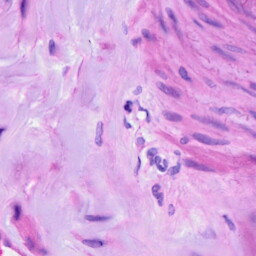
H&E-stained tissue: Ovarian